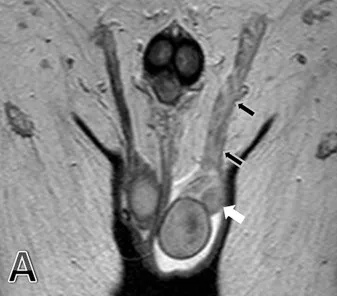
Coronal T2 Weighted. (a) MR Imaging Shows Marked Edema of the Left Epididymis (Head-tail and Body, White Arrows) and Ductus Deferens (Black Arrows).
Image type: radiology (mri)